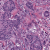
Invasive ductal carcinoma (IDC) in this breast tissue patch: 1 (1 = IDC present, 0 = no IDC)